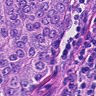
Metastatic tissue present: yes